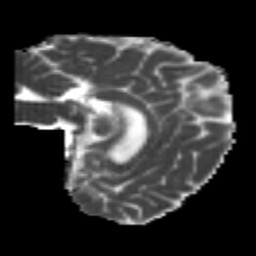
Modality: MD
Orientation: sagittal
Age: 22
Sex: male
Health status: healthy
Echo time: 0.074 s